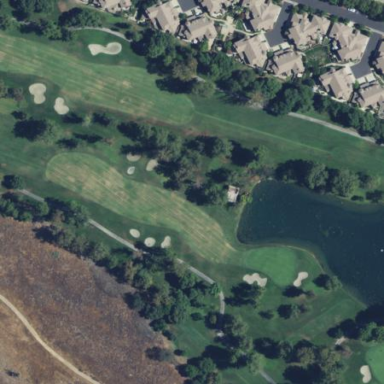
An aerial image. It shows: Golf fairway in the image.